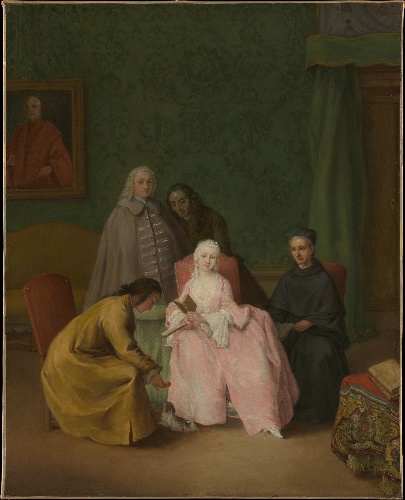
Title: The Visit
Artist: Pietro Longhi (Pietro Falca)
Artist bio: Italian, Venice 1701–1785 Venice
Date: 1746
Object type: Painting
Classification: Paintings
Medium: Oil on canvas
Dimensions: 24 x 19 1/2 in. (61 x 49.5 cm)
Department: European Paintings
Credit line: Frederick C. Hewitt Fund, 1912
Accession year: 1914
Repository: Metropolitan Museum of Art, New York, NY
Tags: Interiors|Men|Women|Dogs